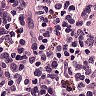
Metastatic tissue present: no